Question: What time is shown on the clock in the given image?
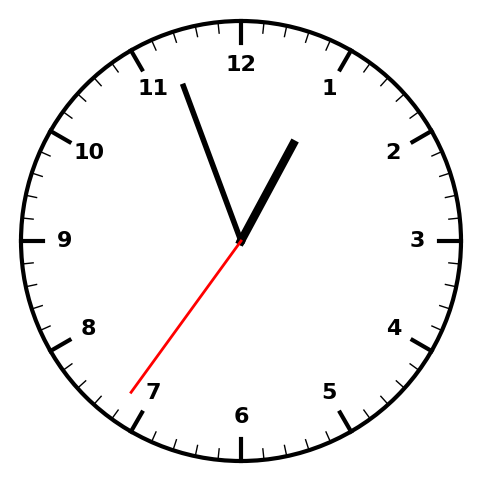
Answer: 12:56:36